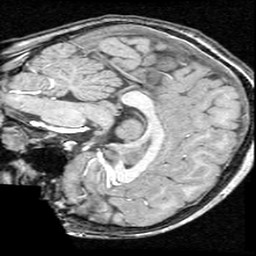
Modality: T1w
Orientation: sagittal
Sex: male
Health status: ill
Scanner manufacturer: ge
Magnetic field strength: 1.5 T
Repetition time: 21 s
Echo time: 0.008 s